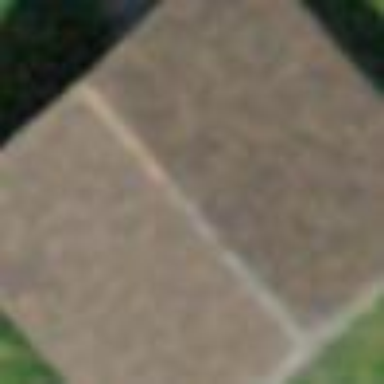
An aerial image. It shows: Rural barn.